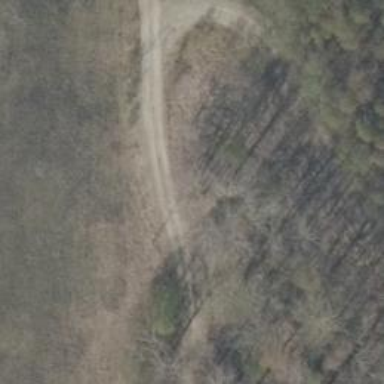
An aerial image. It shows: Track road with grade4 tracktype.